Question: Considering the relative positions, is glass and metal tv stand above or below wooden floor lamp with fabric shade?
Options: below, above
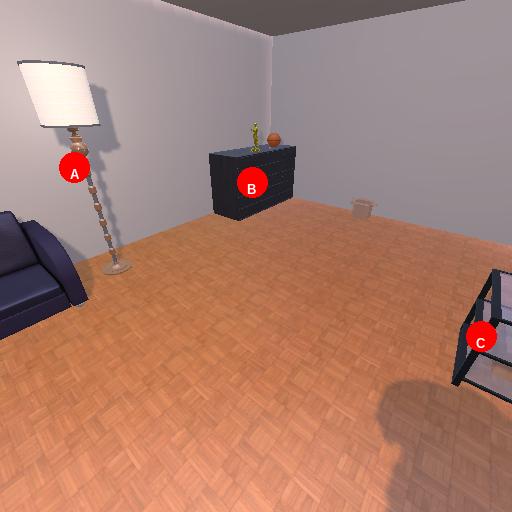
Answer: below